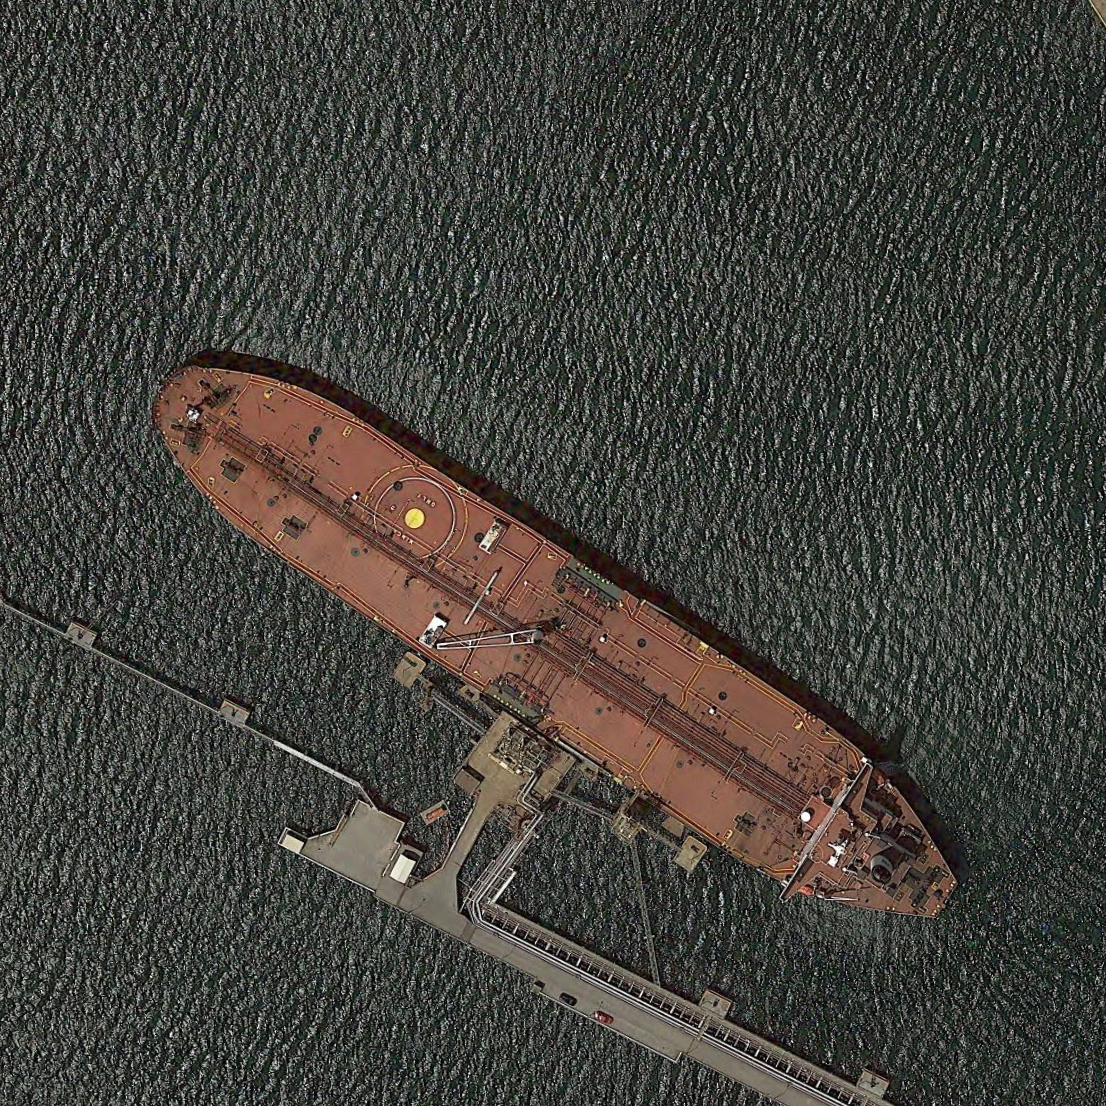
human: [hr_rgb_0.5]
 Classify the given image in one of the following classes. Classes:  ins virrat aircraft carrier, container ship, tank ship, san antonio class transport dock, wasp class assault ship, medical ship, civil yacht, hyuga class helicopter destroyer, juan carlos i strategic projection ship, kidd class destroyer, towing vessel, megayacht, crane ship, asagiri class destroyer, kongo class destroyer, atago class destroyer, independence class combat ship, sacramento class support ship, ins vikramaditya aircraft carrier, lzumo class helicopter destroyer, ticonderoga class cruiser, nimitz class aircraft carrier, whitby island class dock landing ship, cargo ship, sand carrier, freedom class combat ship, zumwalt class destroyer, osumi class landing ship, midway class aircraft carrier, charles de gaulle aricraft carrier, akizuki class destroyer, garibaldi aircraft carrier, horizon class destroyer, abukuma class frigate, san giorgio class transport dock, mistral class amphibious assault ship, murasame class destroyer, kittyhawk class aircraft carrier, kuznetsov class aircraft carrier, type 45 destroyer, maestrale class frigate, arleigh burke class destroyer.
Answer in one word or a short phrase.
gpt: Tank ship